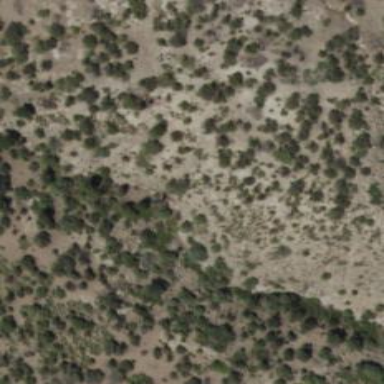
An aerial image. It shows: Patch of scrub vegetation.